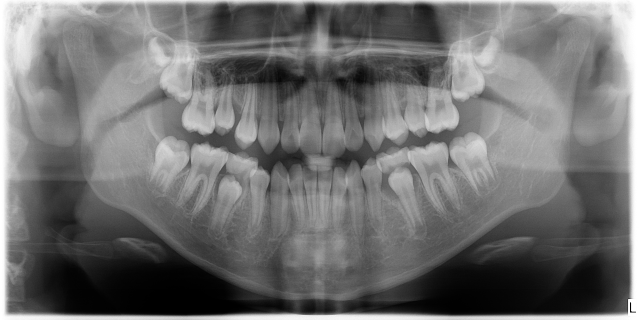
adult